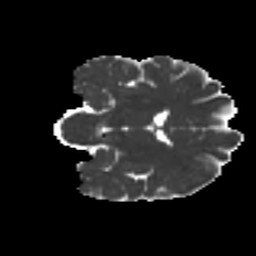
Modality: MD
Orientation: coronal
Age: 35
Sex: male
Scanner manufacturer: ge
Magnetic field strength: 3 T
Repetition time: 7.8 s
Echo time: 0.0606 s